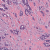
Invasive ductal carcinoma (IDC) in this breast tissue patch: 1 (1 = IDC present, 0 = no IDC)